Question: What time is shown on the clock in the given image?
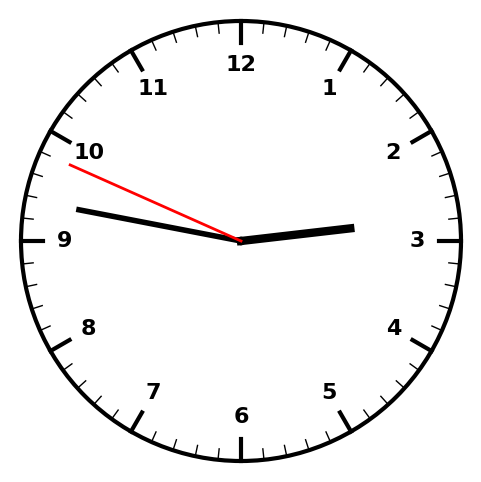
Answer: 02:46:49